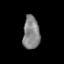
Tissue: prostate
Cell type: T cells
Senescence score: 0.2073
Nuclear area (px): 542
Mean DAPI intensity: 132.231